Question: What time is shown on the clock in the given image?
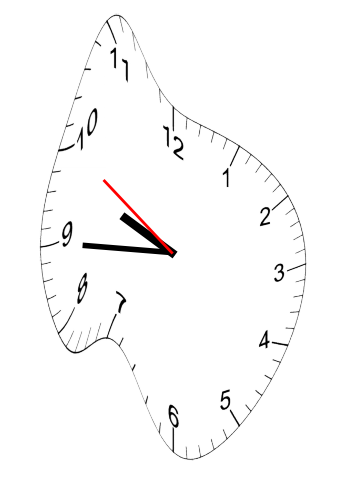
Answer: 09:44:50